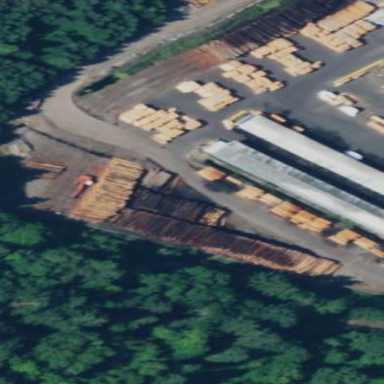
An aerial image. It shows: Building used as sawmill.